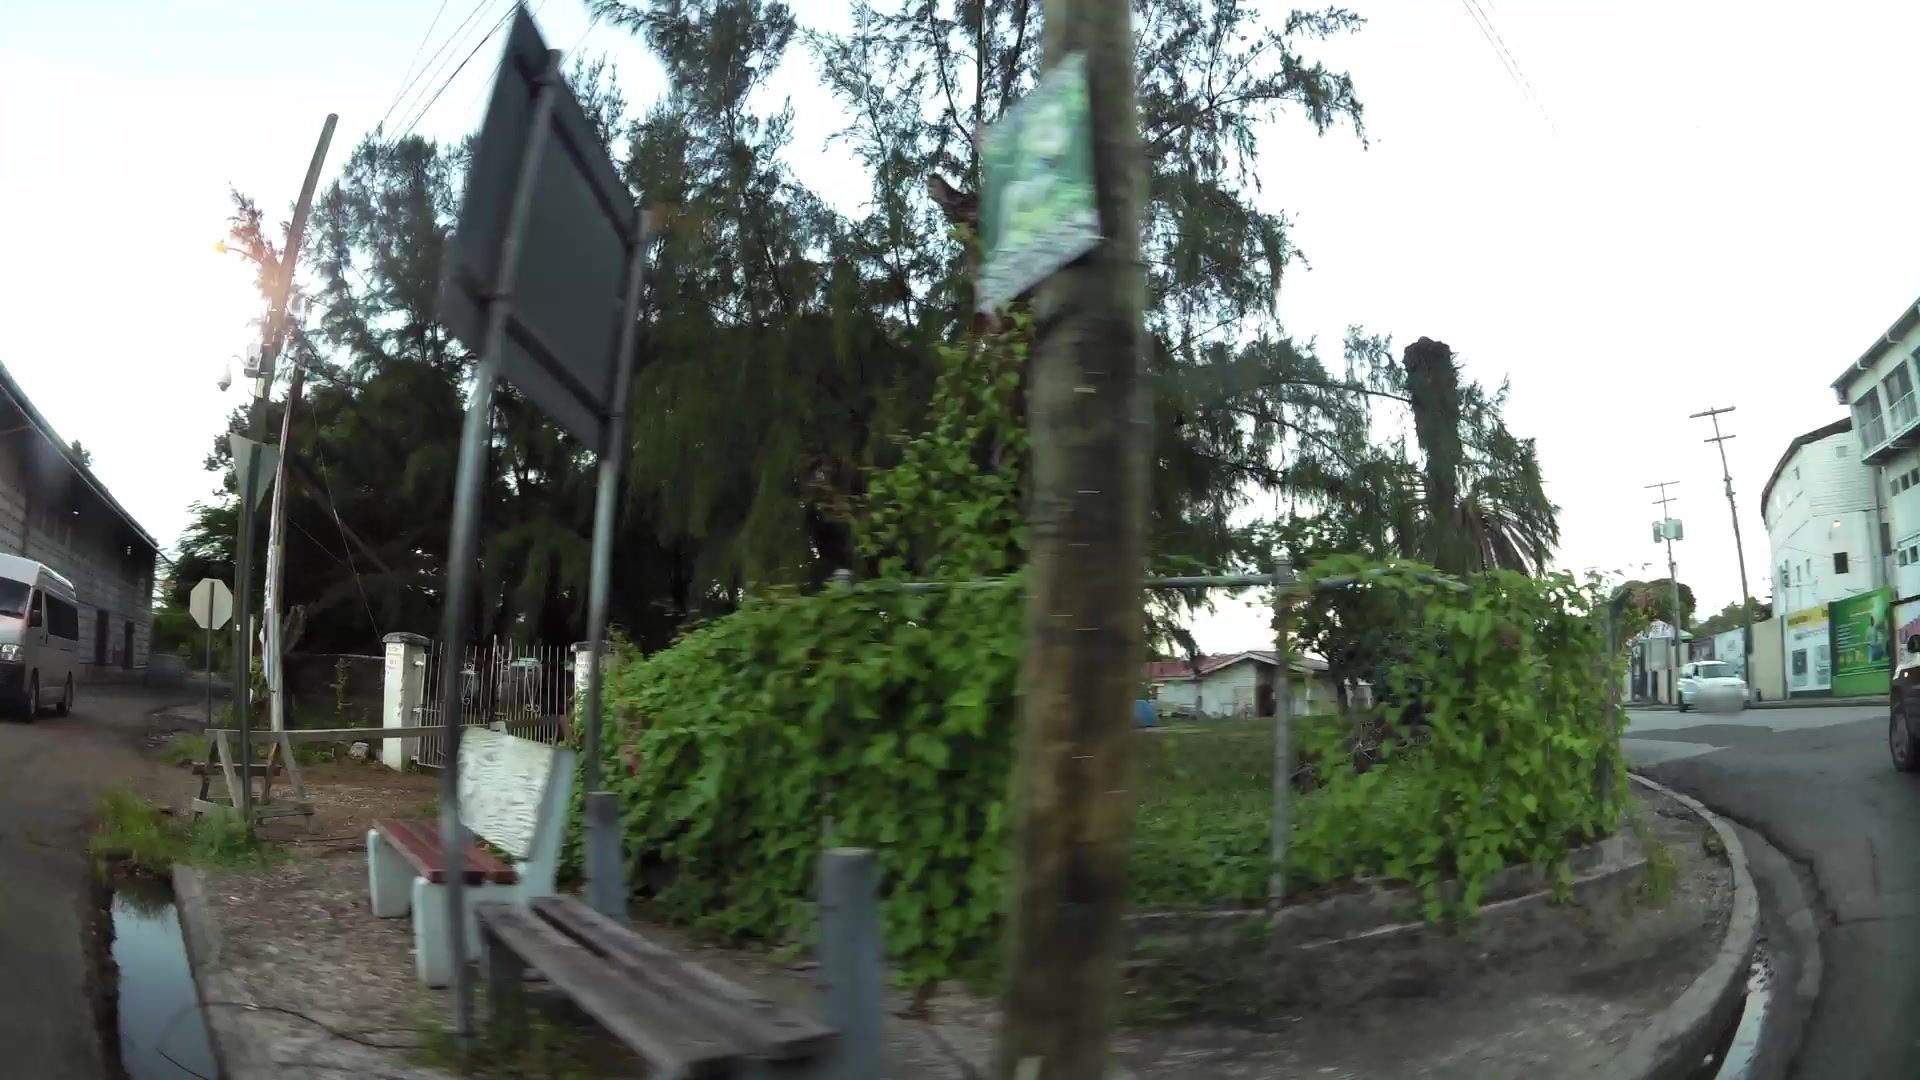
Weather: clear
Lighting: day
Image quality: slightly poor
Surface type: walking surface
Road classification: primary
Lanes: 2.0
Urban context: dense urban cluster
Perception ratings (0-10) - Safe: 7.04, Lively: 6.25, Beautiful: 8.19, Boring: 4.08, Depressing: 5.35, Wealthy: 4